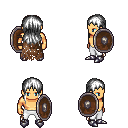
a pixel art fantasy rpg character, male body template, human, tanned skin, brown tattered cape, white pants, white unkempt hairstyle, metal boots, shield, four views (front, back, left, right), 2x2 character sprite sheet, small pixel art, hard edges, no anti-aliasing